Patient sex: M
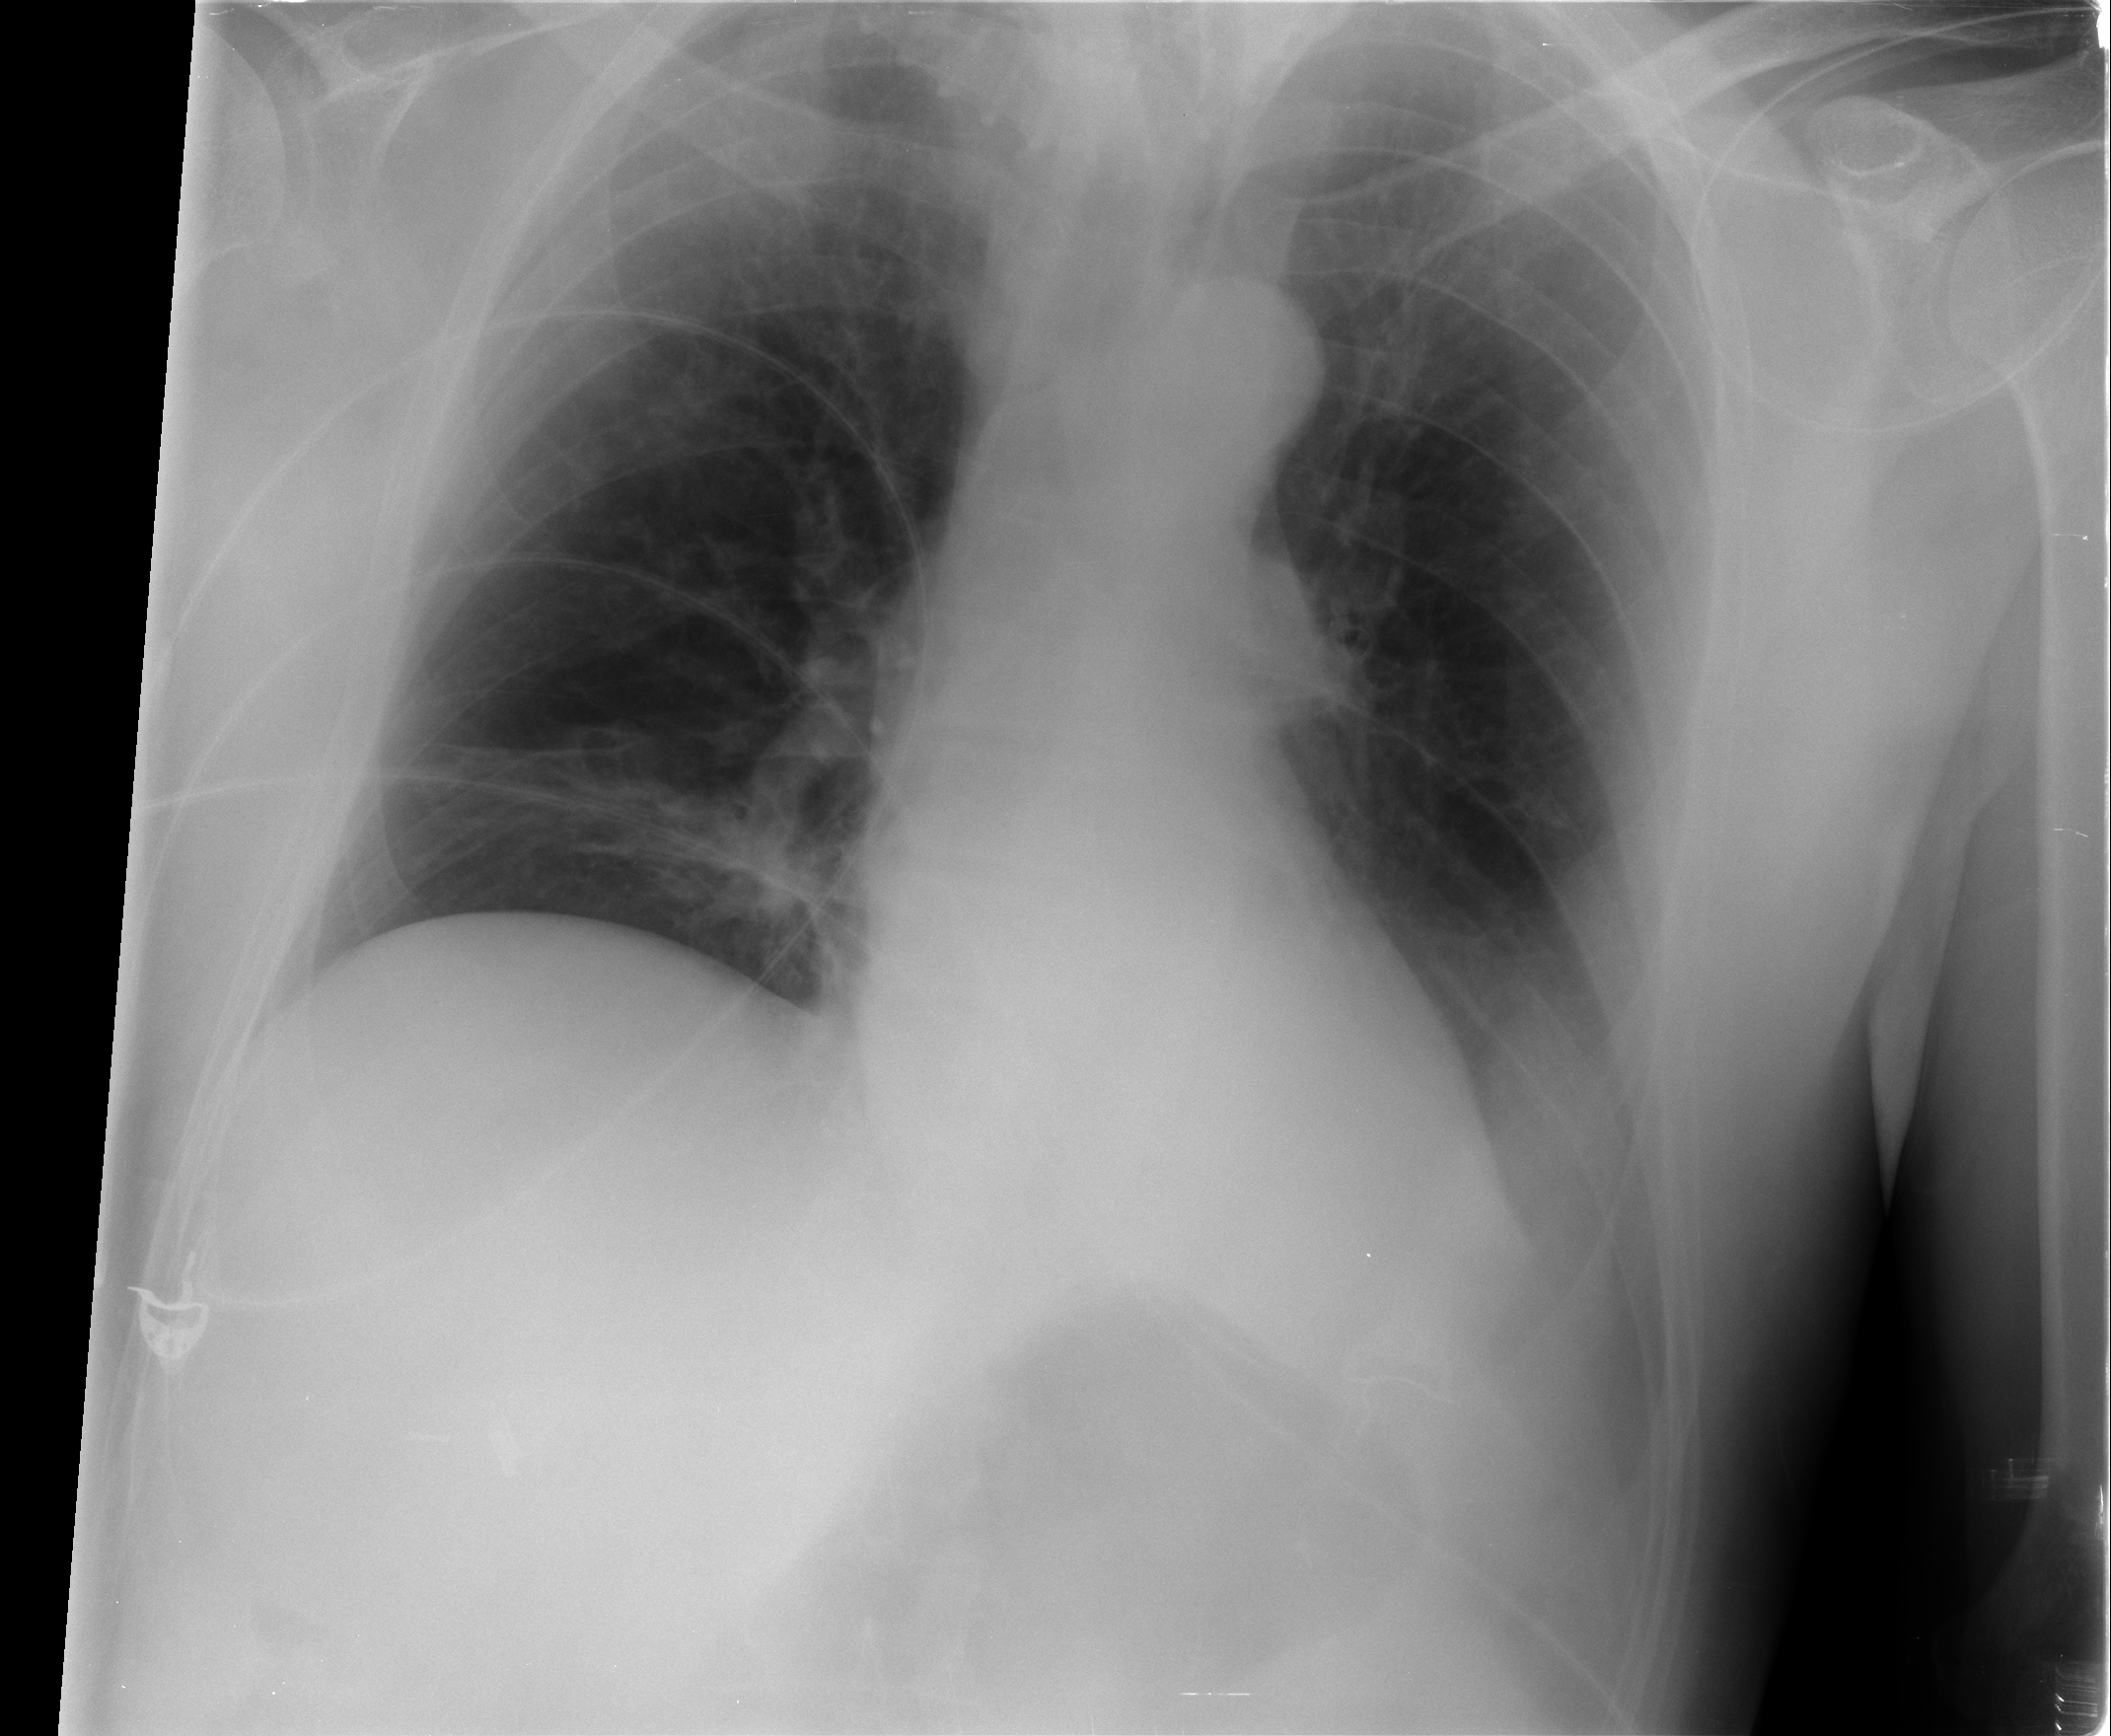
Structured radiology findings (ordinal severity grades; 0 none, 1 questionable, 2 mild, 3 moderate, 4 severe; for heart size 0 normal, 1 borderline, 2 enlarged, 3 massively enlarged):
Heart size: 0
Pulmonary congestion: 0
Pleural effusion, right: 0
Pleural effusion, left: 2
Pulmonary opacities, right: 0
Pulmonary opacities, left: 0
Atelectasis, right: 2
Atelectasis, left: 2